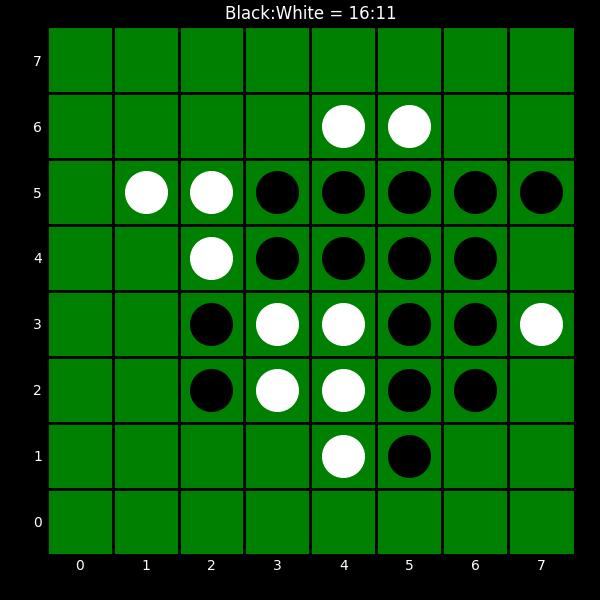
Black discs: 16
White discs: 11